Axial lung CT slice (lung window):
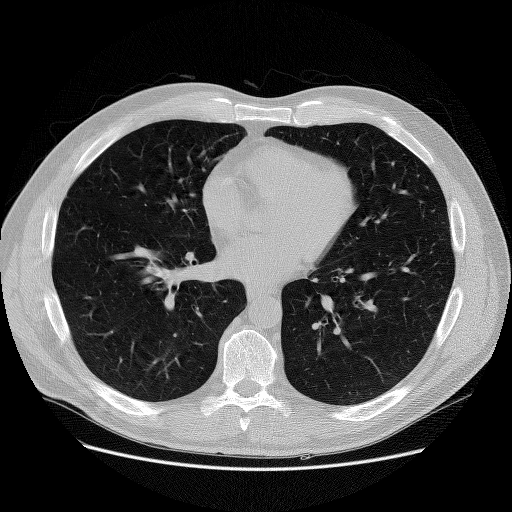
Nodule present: no